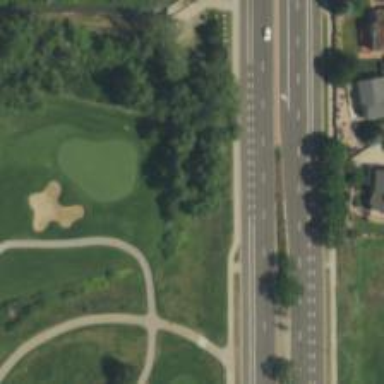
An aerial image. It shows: Service road that serves as golf cart path.